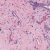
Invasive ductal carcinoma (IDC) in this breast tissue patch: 1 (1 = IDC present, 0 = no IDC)